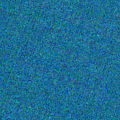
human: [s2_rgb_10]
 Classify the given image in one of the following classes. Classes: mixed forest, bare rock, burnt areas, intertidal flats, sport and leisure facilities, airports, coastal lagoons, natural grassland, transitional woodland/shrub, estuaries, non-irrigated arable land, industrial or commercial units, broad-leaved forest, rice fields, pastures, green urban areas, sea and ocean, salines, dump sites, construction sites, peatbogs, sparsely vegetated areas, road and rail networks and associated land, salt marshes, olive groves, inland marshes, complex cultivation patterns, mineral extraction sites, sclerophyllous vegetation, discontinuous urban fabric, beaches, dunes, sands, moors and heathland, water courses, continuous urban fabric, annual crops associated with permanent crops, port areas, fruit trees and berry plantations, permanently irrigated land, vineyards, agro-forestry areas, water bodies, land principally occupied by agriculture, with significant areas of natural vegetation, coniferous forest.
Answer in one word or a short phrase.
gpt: sea and ocean